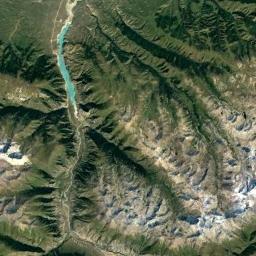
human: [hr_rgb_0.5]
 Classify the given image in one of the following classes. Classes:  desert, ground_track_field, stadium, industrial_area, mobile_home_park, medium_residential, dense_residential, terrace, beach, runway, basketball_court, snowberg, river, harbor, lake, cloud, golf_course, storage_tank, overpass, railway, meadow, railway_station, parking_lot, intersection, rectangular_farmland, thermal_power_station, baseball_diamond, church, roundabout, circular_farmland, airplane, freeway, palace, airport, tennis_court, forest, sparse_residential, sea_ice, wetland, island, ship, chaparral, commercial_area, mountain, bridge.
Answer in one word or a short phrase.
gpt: mountain